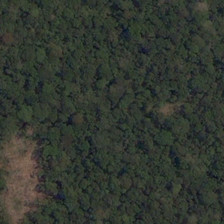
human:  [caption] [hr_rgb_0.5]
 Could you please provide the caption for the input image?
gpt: there is a bare land in the forest .

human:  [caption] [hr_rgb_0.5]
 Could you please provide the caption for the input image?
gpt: there is a bare land in the forest .

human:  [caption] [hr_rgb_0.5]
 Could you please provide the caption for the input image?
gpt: the forest is thick and broad .

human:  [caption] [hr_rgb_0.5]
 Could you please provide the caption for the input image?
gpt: the forest is thick and broad .

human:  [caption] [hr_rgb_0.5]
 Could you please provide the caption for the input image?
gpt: there is a bare land in the forest .